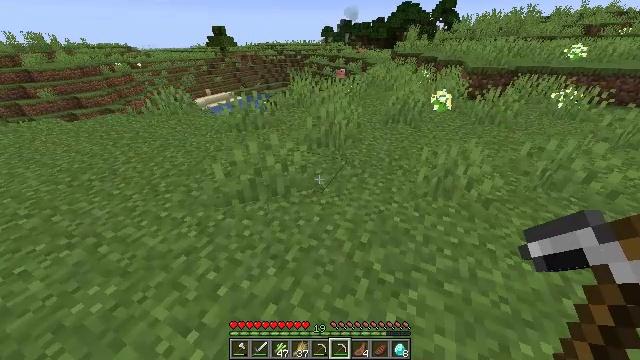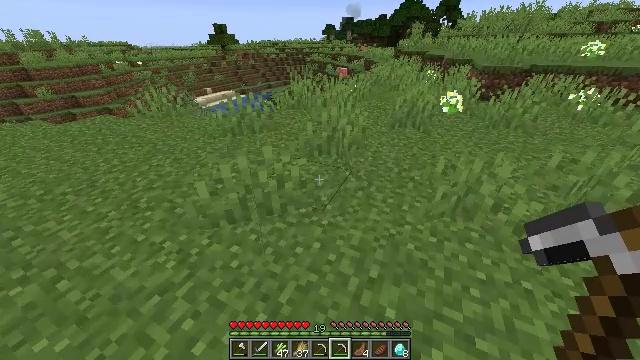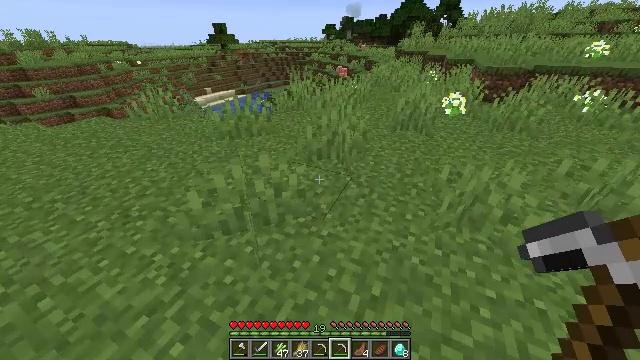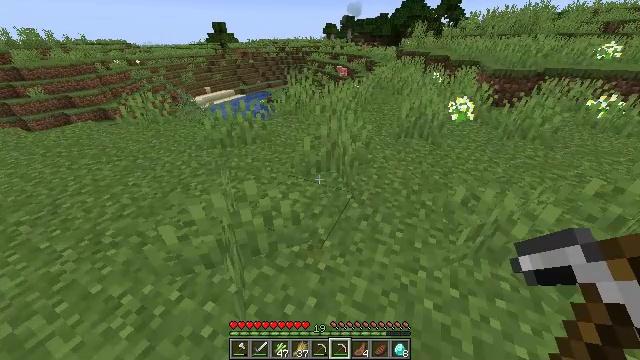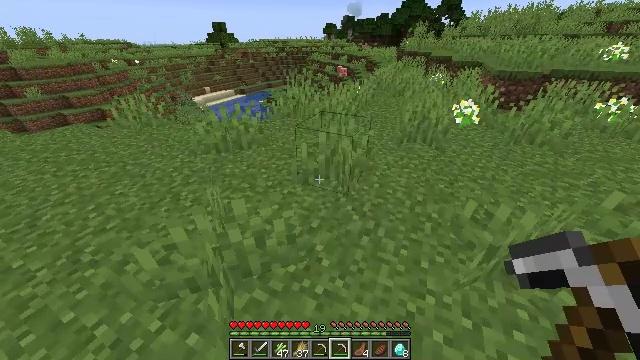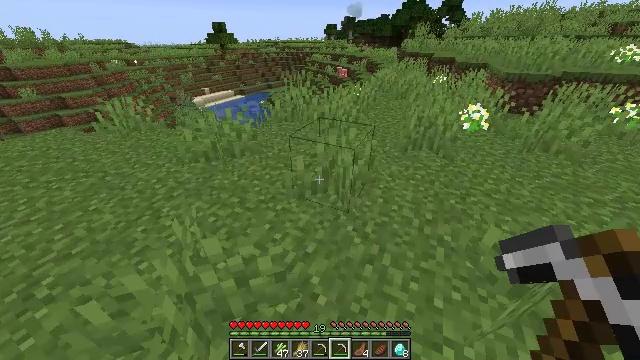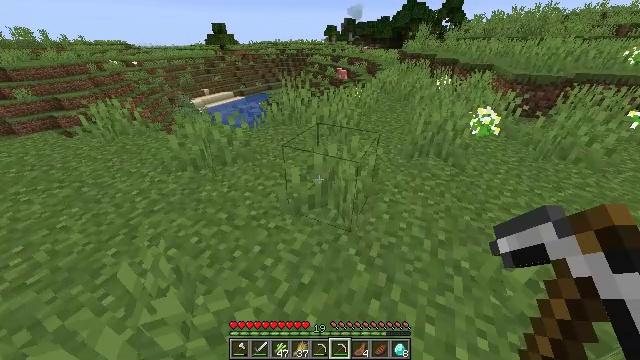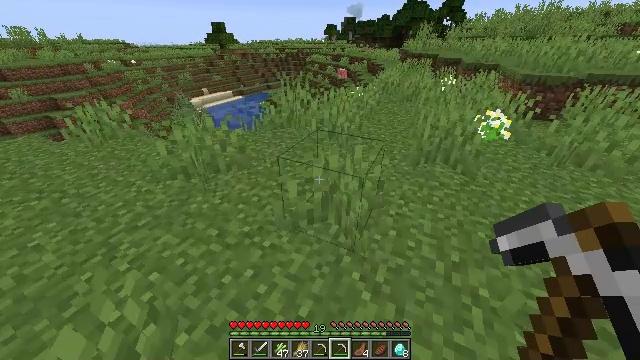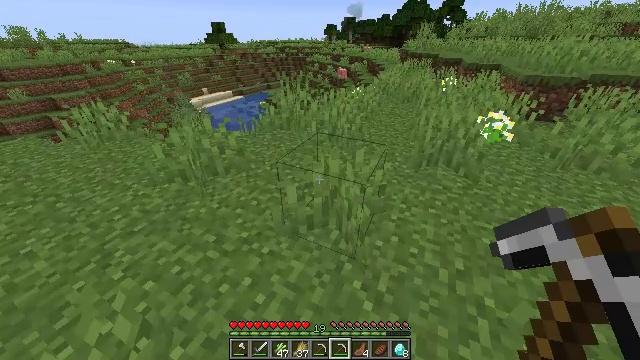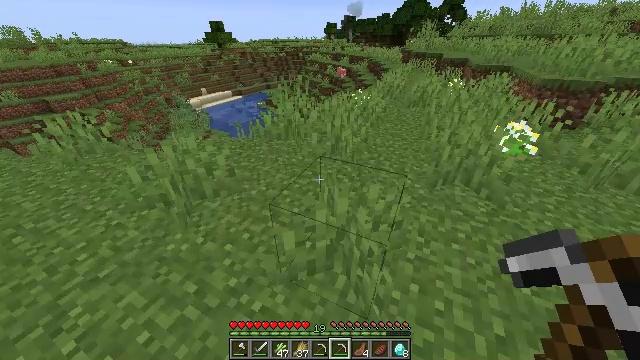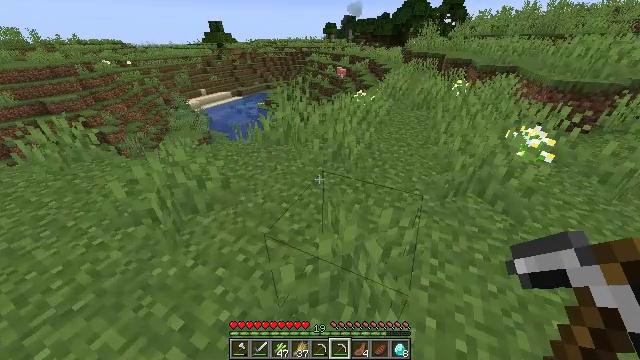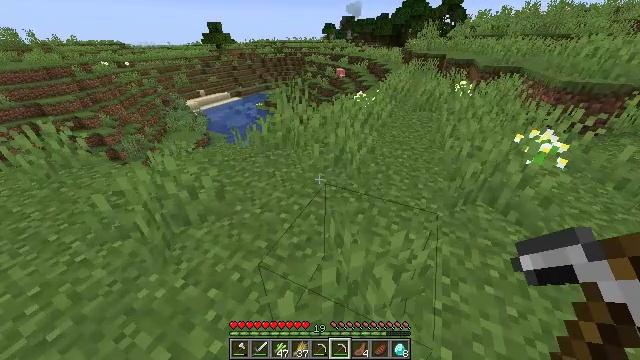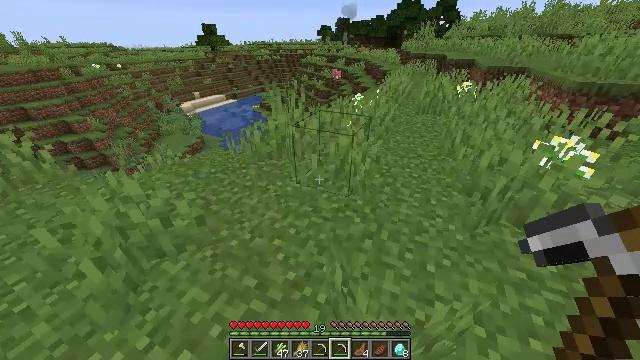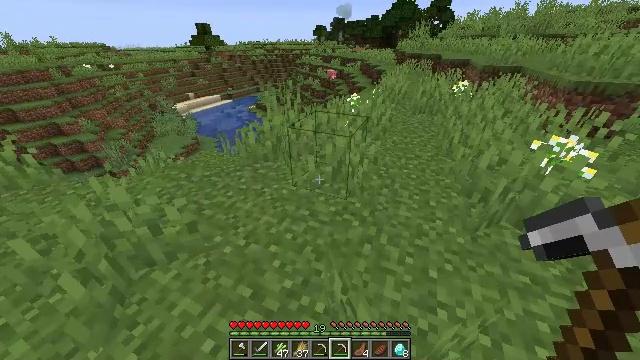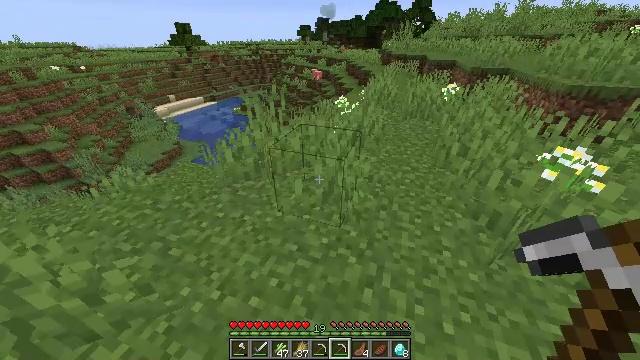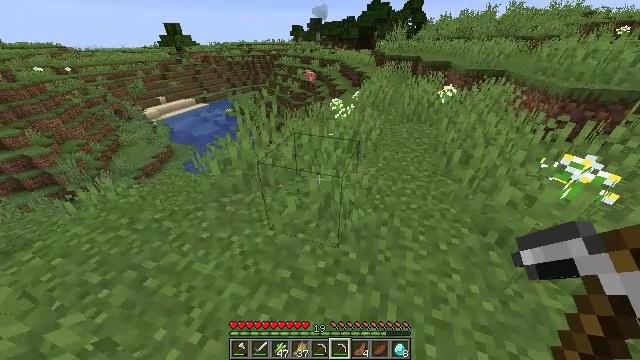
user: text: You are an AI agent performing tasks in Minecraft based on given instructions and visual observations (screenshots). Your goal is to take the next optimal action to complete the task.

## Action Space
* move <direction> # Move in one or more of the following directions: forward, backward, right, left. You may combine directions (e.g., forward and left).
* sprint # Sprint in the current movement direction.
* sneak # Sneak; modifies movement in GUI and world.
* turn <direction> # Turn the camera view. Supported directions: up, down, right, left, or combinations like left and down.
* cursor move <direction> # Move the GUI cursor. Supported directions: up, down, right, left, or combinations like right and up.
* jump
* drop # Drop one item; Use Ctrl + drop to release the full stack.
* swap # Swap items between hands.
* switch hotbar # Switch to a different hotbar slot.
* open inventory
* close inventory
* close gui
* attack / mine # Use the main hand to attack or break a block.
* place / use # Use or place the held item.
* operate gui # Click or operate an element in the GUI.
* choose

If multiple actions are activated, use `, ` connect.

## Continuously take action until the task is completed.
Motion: motion action
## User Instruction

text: Obtain a bee nest using a tool.
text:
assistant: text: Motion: move forward, sprint
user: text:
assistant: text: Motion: move forward, sprint
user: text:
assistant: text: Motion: move forward, sprint
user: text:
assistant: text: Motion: move forward, sprint
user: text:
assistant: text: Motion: move forward, sprint
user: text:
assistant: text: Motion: move forward, sprint
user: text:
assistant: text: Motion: move forward, sprint
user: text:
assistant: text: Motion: move forward, sprint
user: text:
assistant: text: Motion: move forward, sprint
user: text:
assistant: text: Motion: move forward, sprint
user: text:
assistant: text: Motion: move forward, sprint
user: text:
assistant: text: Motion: move forward, sprint
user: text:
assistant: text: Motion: move forward, sprint, turn right
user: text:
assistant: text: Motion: move forward, sprint, turn right
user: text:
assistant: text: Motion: sprint, turn right
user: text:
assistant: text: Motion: sprint
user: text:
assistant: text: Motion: turn right
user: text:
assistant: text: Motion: turn right
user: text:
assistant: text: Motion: turn right and up
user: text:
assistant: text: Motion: turn right and up
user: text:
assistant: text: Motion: turn right and up
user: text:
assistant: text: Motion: turn right and up
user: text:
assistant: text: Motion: turn right and up
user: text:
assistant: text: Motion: no_op
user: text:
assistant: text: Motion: turn right
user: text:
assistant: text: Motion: no_op
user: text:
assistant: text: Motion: no_op
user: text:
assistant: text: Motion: no_op
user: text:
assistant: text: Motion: no_op
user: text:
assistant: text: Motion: no_op